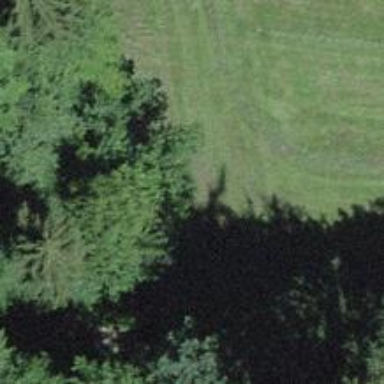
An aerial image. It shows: Path.